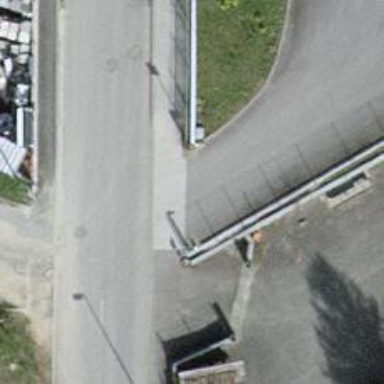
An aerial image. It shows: Gate.